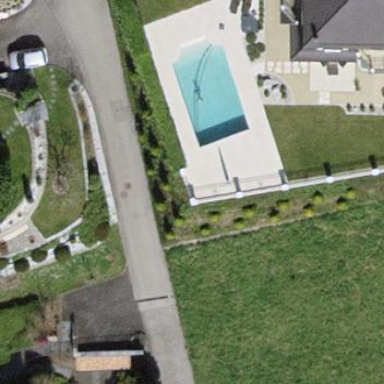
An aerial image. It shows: Swimming pool located in leisure land.